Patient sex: F
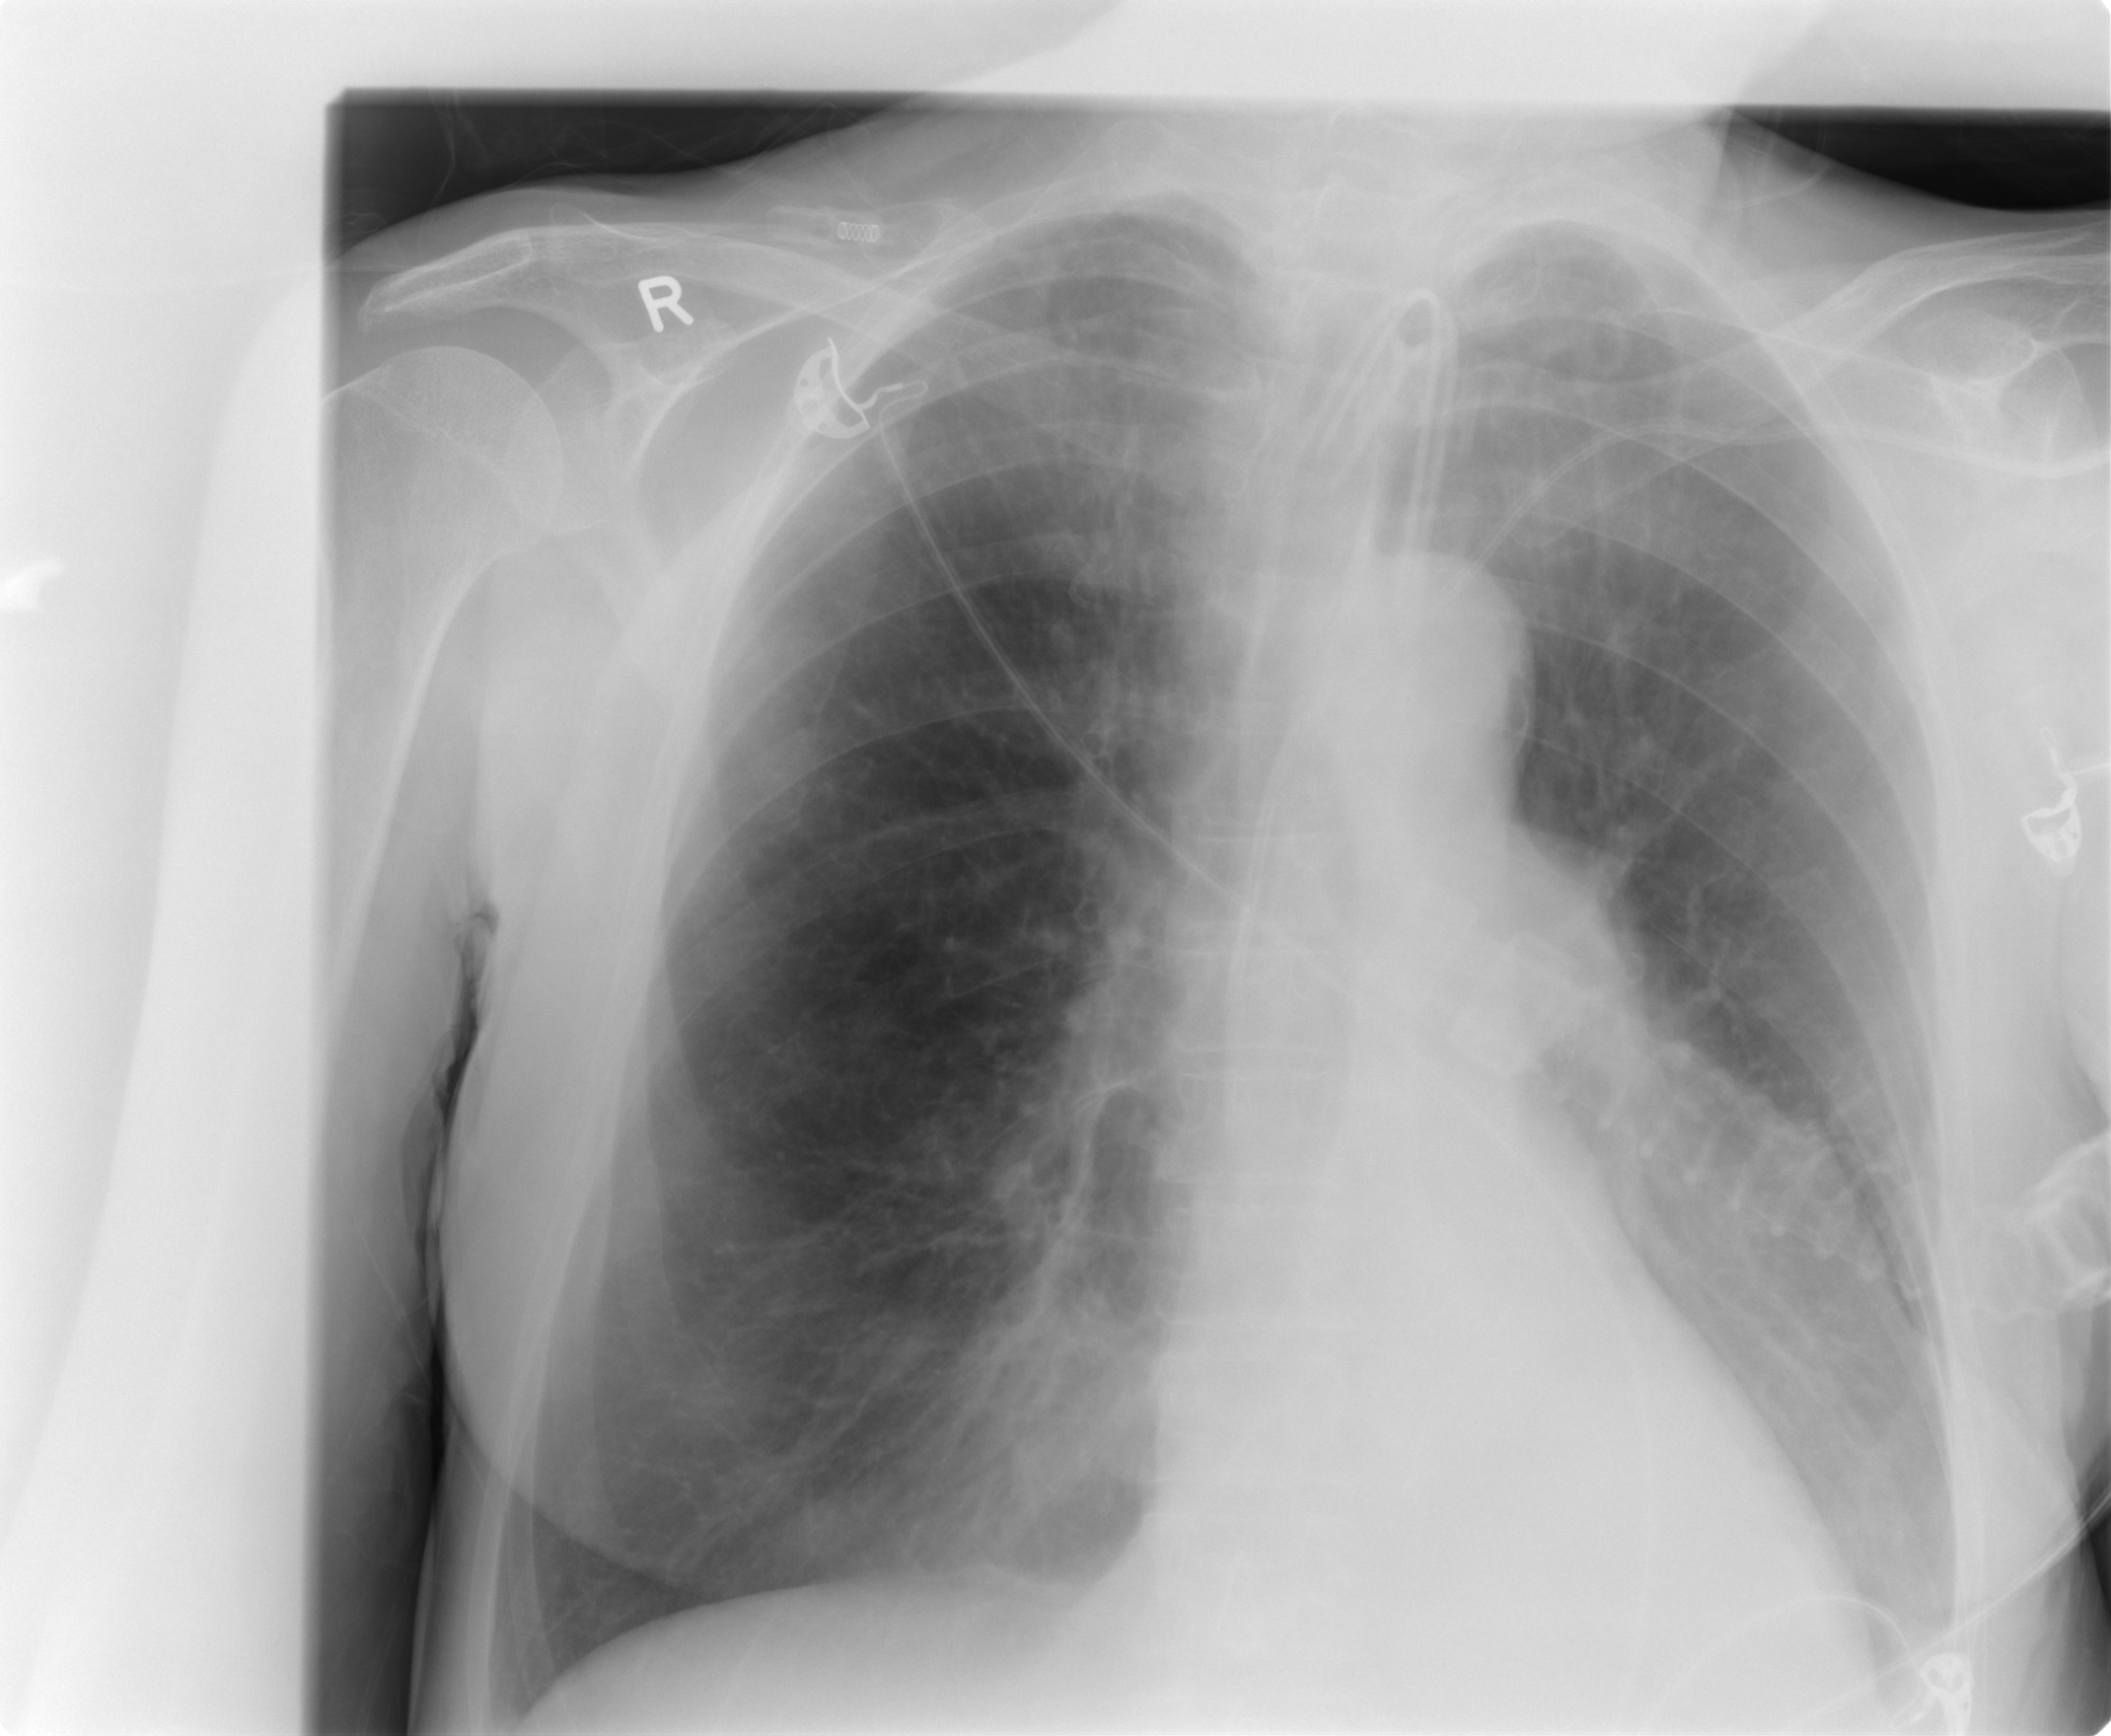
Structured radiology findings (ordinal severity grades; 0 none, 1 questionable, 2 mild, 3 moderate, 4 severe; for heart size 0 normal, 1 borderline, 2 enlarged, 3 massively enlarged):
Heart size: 0
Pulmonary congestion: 0
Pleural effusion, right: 0
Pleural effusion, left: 0
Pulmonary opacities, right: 1
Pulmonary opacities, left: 0
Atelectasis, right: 2
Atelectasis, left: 2